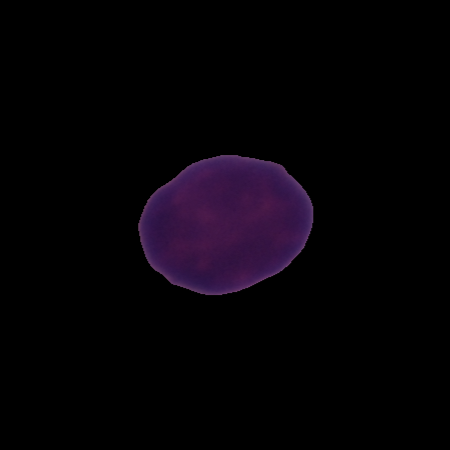
Label: healthy